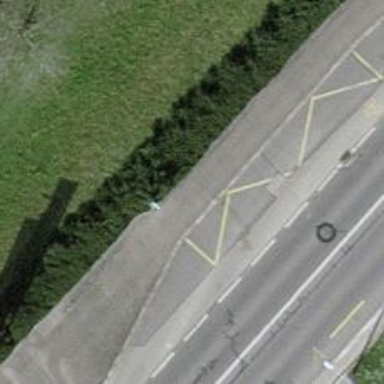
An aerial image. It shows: Bus stop with platform for public transport.